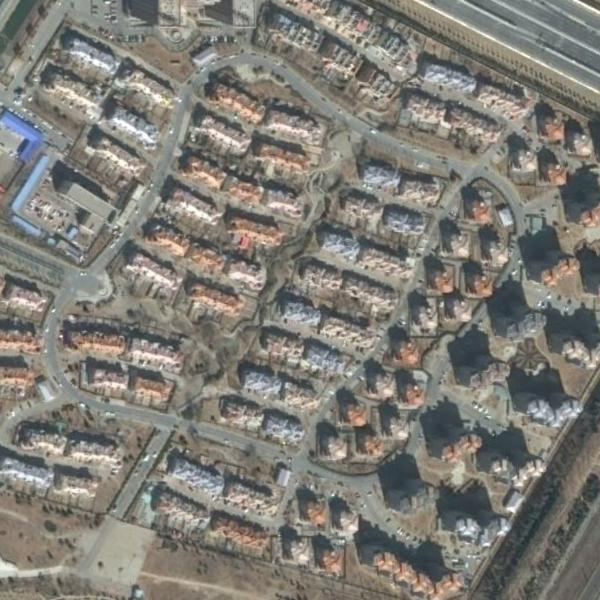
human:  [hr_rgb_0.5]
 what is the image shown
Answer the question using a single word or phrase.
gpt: dense residential